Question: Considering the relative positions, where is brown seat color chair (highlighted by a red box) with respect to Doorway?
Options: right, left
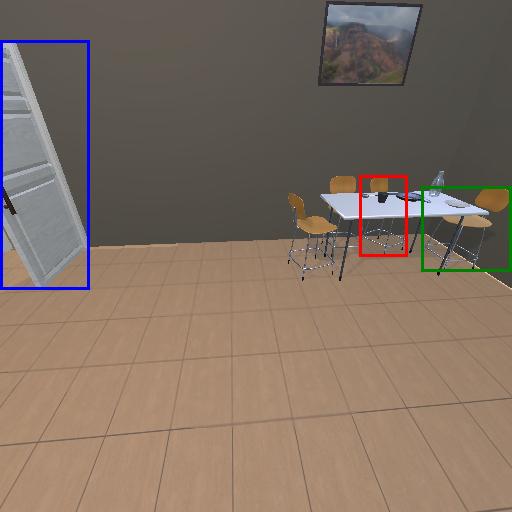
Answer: right